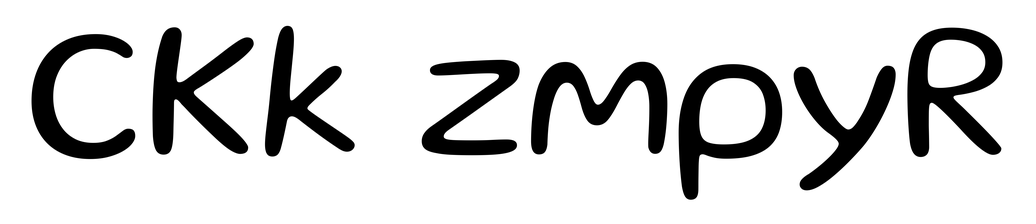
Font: Gluten_Light